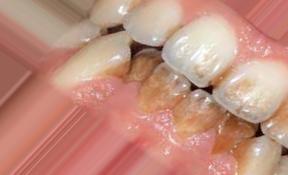
Condition: Tooth Discoloration